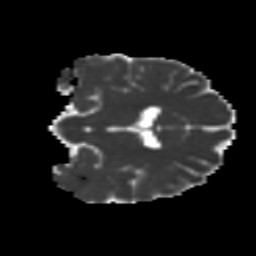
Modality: MD
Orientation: coronal
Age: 16
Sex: female
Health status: ill
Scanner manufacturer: ge
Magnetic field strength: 3 T
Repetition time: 6.776 s
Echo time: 0.0794 s